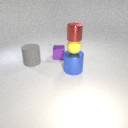
small red metal cylinder above large blue metal cylinder